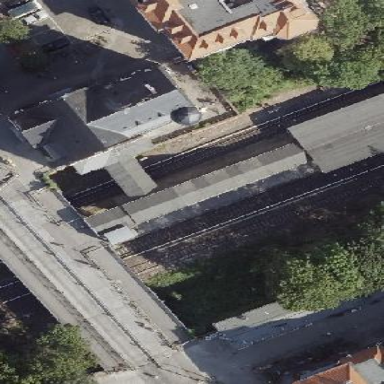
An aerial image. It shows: Train station building.